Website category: jobs
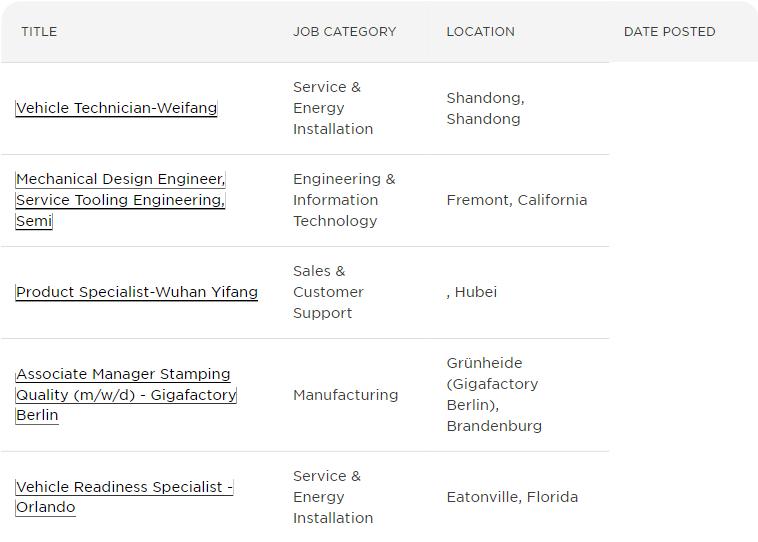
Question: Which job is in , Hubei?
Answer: Product Specialist-Wuhan Yifang

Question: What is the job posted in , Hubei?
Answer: Product Specialist-Wuhan Yifang

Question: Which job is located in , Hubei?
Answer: Product Specialist-Wuhan Yifang

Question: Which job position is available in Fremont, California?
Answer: Mechanical Design Engineer, Service Tooling Engineering, Semi

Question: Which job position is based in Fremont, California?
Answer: Mechanical Design Engineer, Service Tooling Engineering, Semi

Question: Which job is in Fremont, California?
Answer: Mechanical Design Engineer, Service Tooling Engineering, Semi

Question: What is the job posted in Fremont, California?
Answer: Mechanical Design Engineer, Service Tooling Engineering, Semi

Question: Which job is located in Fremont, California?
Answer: Mechanical Design Engineer, Service Tooling Engineering, Semi

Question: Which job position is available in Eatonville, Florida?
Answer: Vehicle Readiness Specialist - Orlando

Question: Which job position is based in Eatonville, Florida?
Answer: Vehicle Readiness Specialist - Orlando

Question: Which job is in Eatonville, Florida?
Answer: Vehicle Readiness Specialist - Orlando

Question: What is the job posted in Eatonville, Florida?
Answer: Vehicle Readiness Specialist - Orlando

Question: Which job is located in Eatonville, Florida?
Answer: Vehicle Readiness Specialist - Orlando